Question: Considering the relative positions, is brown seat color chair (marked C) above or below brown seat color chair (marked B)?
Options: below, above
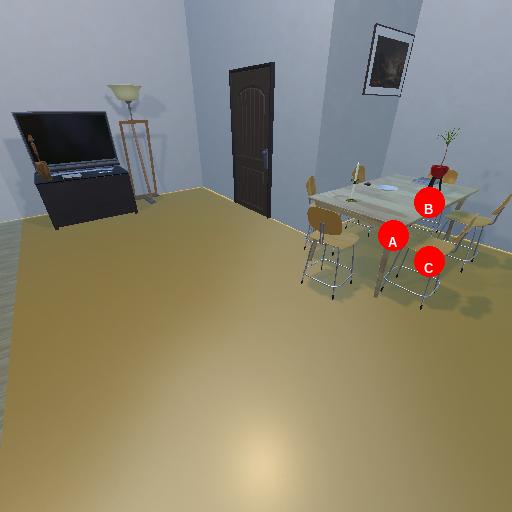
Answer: below